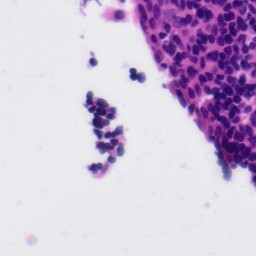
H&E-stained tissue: Tonsil